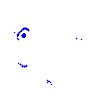
Particle: electron